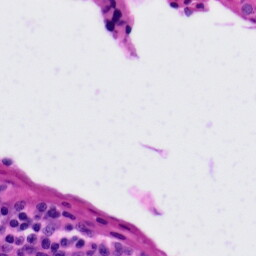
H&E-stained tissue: Tonsil